Interaction volume radius: 5 \u00c5
Interaction volume height: 45 \u00c5
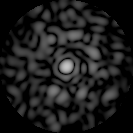
Disorder parameter: 0.8418